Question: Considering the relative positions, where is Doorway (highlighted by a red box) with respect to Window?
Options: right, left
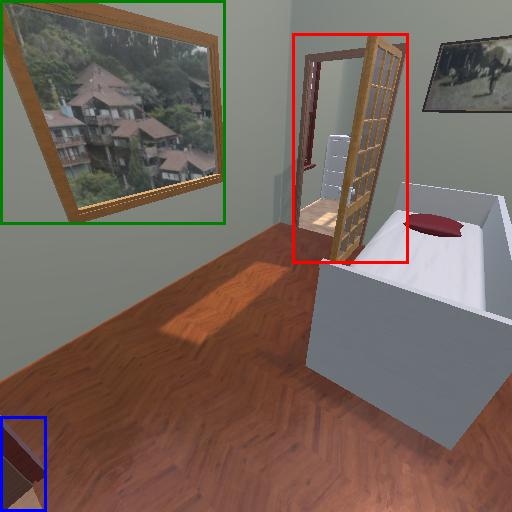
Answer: right